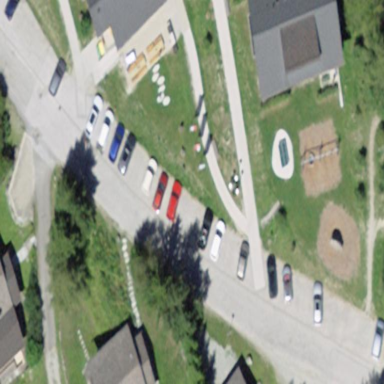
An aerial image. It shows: Parking area.